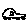
Label: car